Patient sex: M
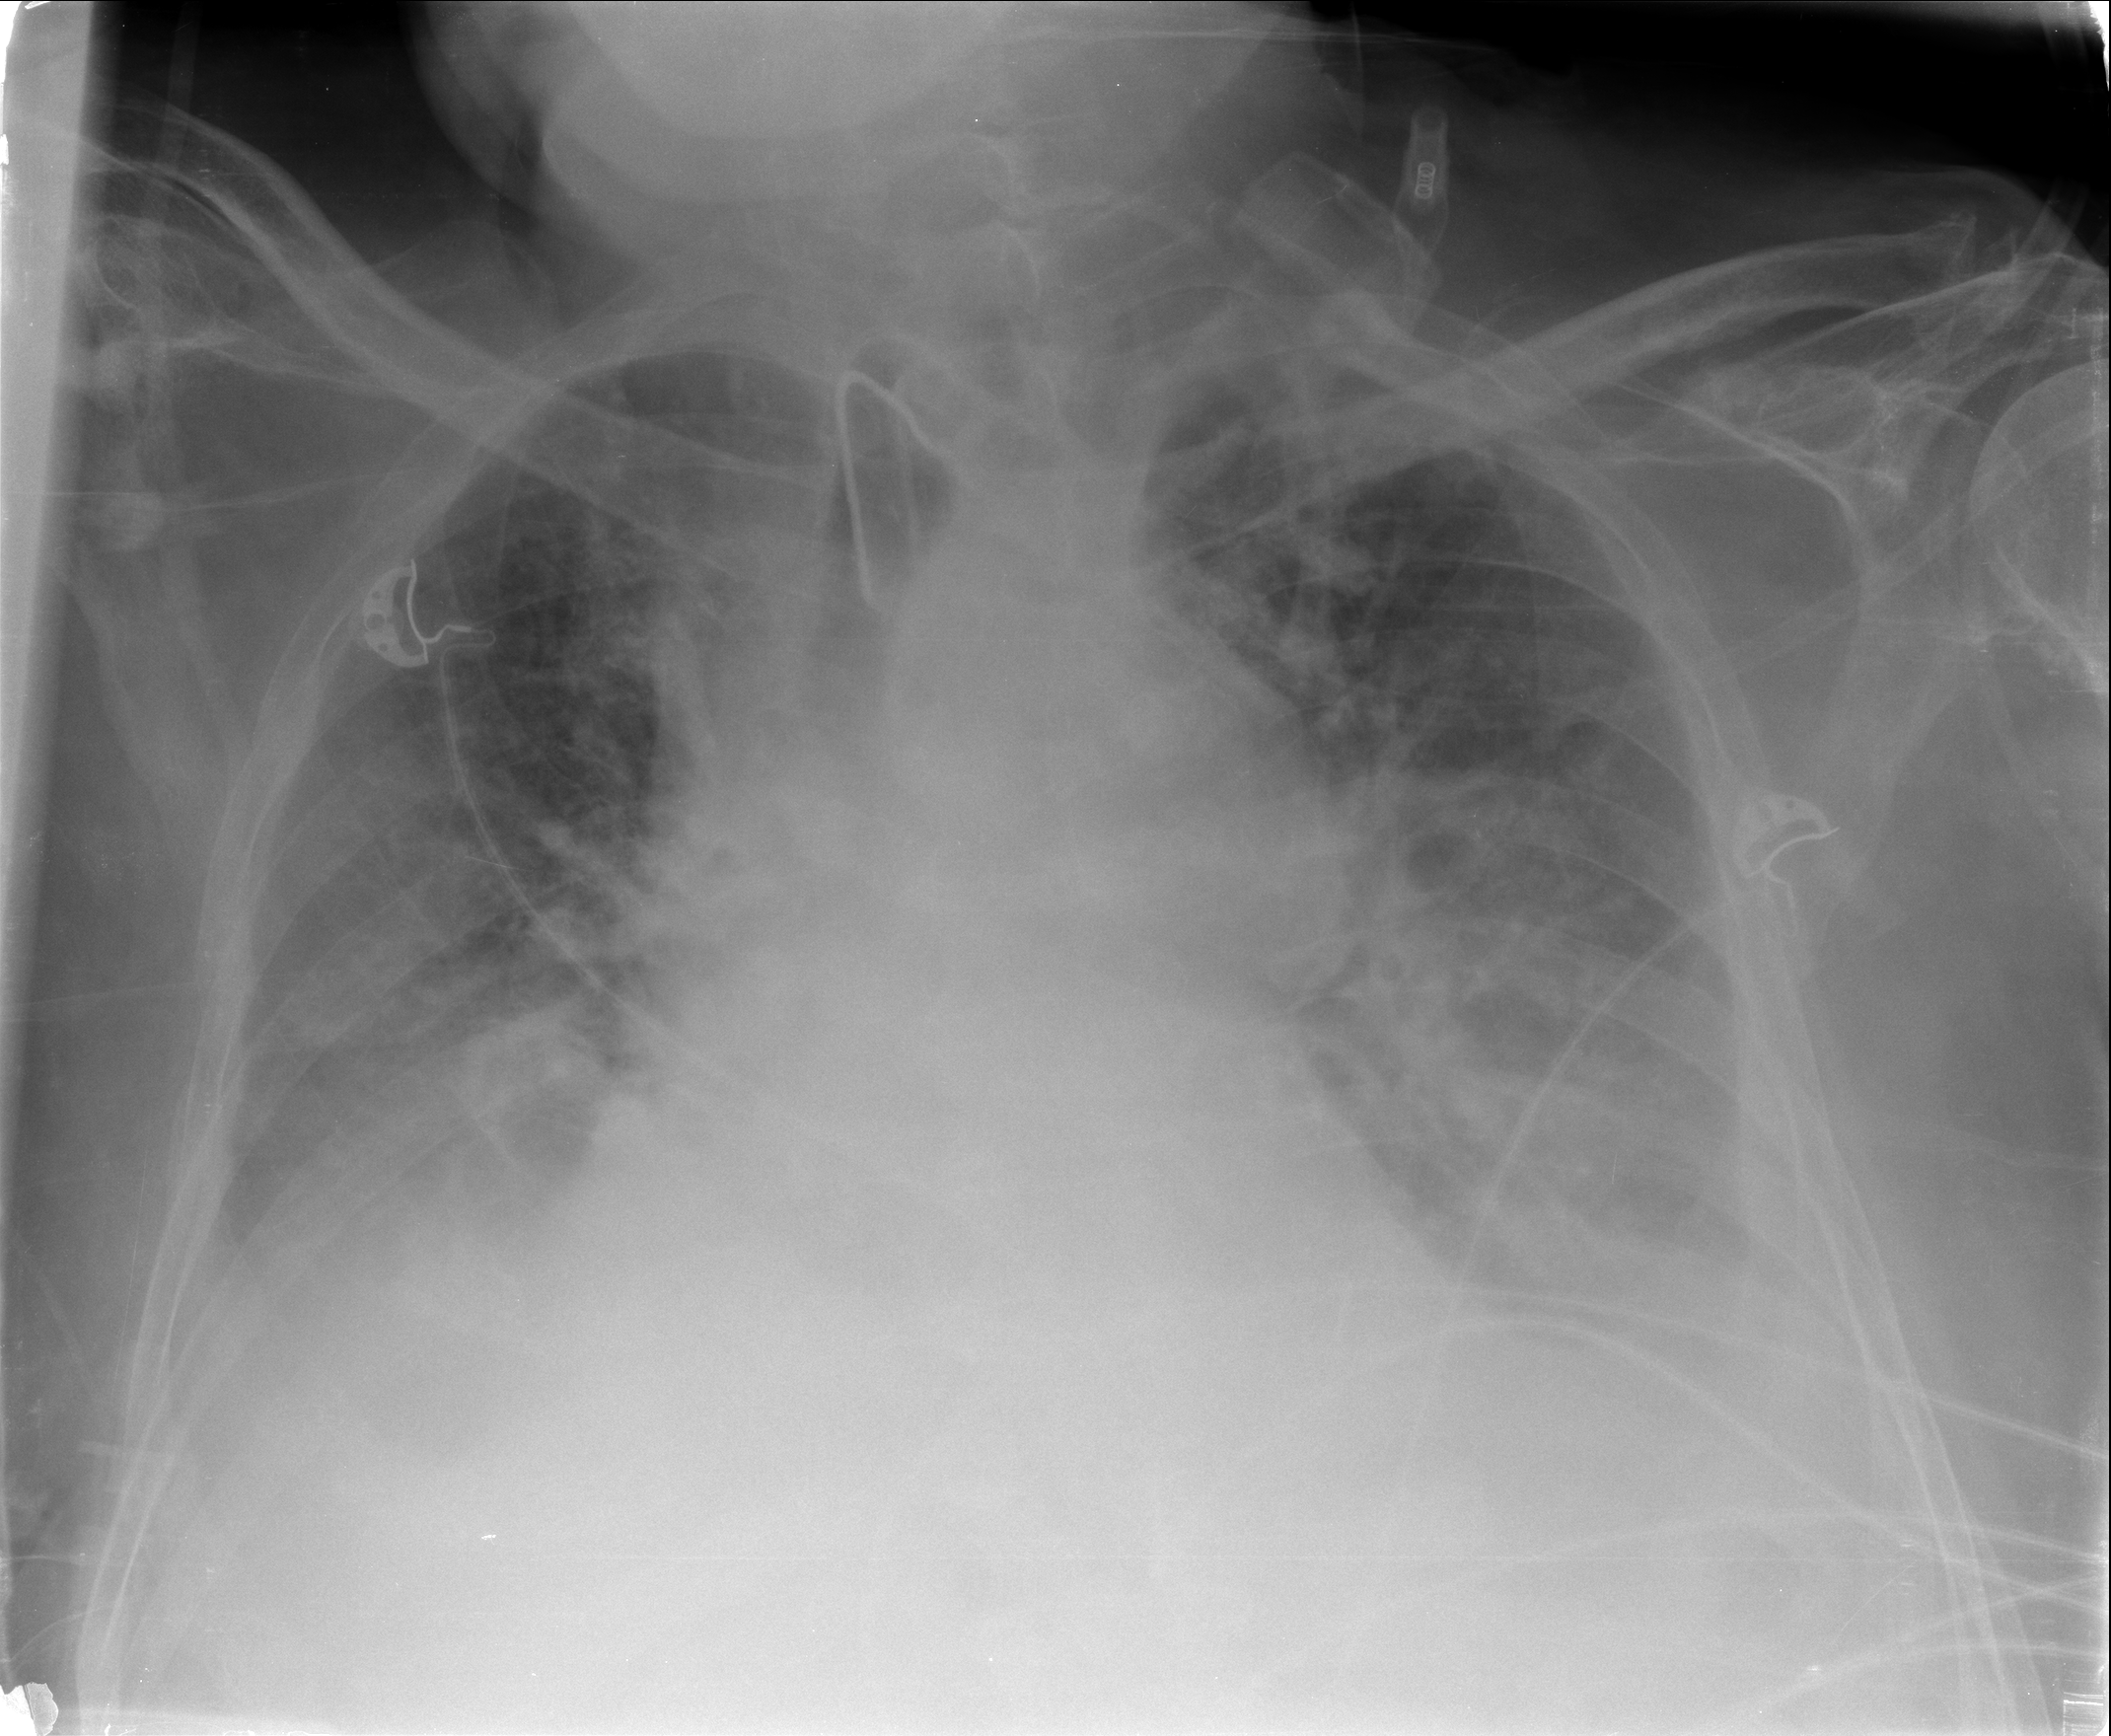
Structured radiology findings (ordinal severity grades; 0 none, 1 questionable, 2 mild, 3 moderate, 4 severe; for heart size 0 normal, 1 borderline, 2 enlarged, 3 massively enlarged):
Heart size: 2
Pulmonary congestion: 3
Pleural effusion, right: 3
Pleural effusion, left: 3
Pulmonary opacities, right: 2
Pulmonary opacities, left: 2
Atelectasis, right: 3
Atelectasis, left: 3